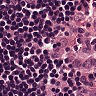
Metastatic tissue present: no